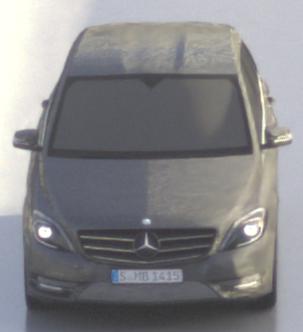
Make: Mercedes-Benz
Model: B 180 BlueEFFICIENCY
Detailed model: B-Class (246)
Model produced from: 2011/11
Model produced until: 2012/10
Doors: 5
Color: gray
Road condition: wet road
Daytime: morning or afternoon
Contrast: medium contrast